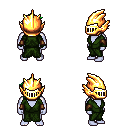
a pixel art fantasy rpg character, male body template, dark elf, purple skin, green robe, metal pants, green pixie cut hairstyle, gold helm, leather bracers, four views (front, back, left, right), 2x2 character sprite sheet, small pixel art, hard edges, no anti-aliasing